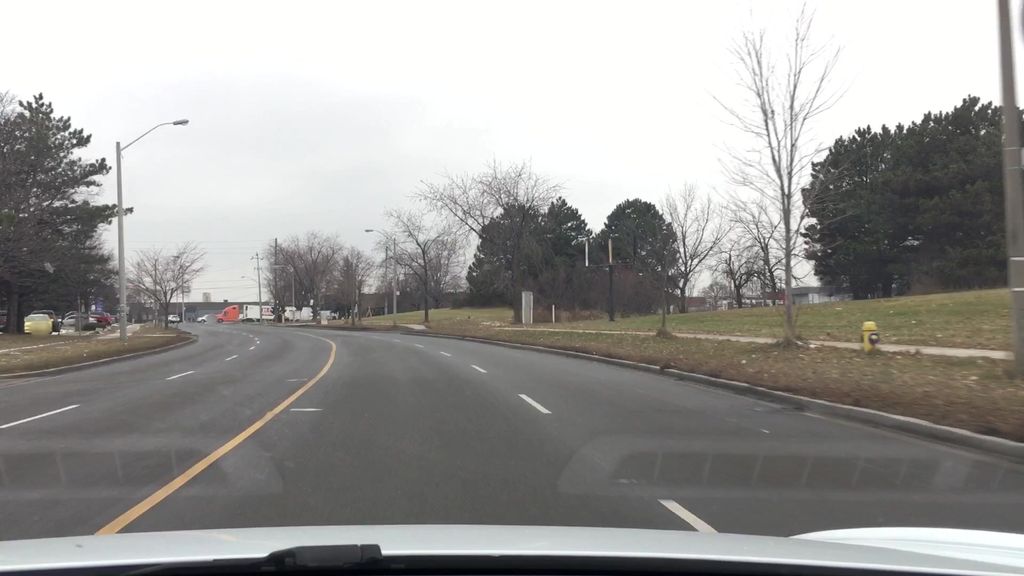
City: toronto